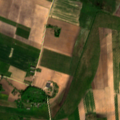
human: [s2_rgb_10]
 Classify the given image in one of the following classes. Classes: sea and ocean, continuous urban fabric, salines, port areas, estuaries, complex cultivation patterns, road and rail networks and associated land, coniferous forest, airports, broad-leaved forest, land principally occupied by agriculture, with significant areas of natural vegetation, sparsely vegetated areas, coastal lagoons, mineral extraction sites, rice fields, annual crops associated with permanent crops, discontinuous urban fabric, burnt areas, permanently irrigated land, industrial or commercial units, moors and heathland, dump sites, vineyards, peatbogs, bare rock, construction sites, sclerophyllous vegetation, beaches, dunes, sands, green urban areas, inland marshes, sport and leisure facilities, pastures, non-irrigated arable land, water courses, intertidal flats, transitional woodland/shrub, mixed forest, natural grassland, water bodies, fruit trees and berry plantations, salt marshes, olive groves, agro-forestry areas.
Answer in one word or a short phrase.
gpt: non-irrigated arable land, pastures, complex cultivation patterns